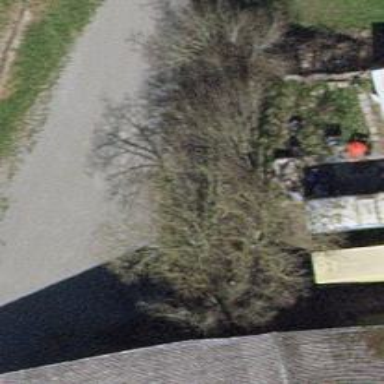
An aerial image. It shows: Urban area featuring tree as natural element.